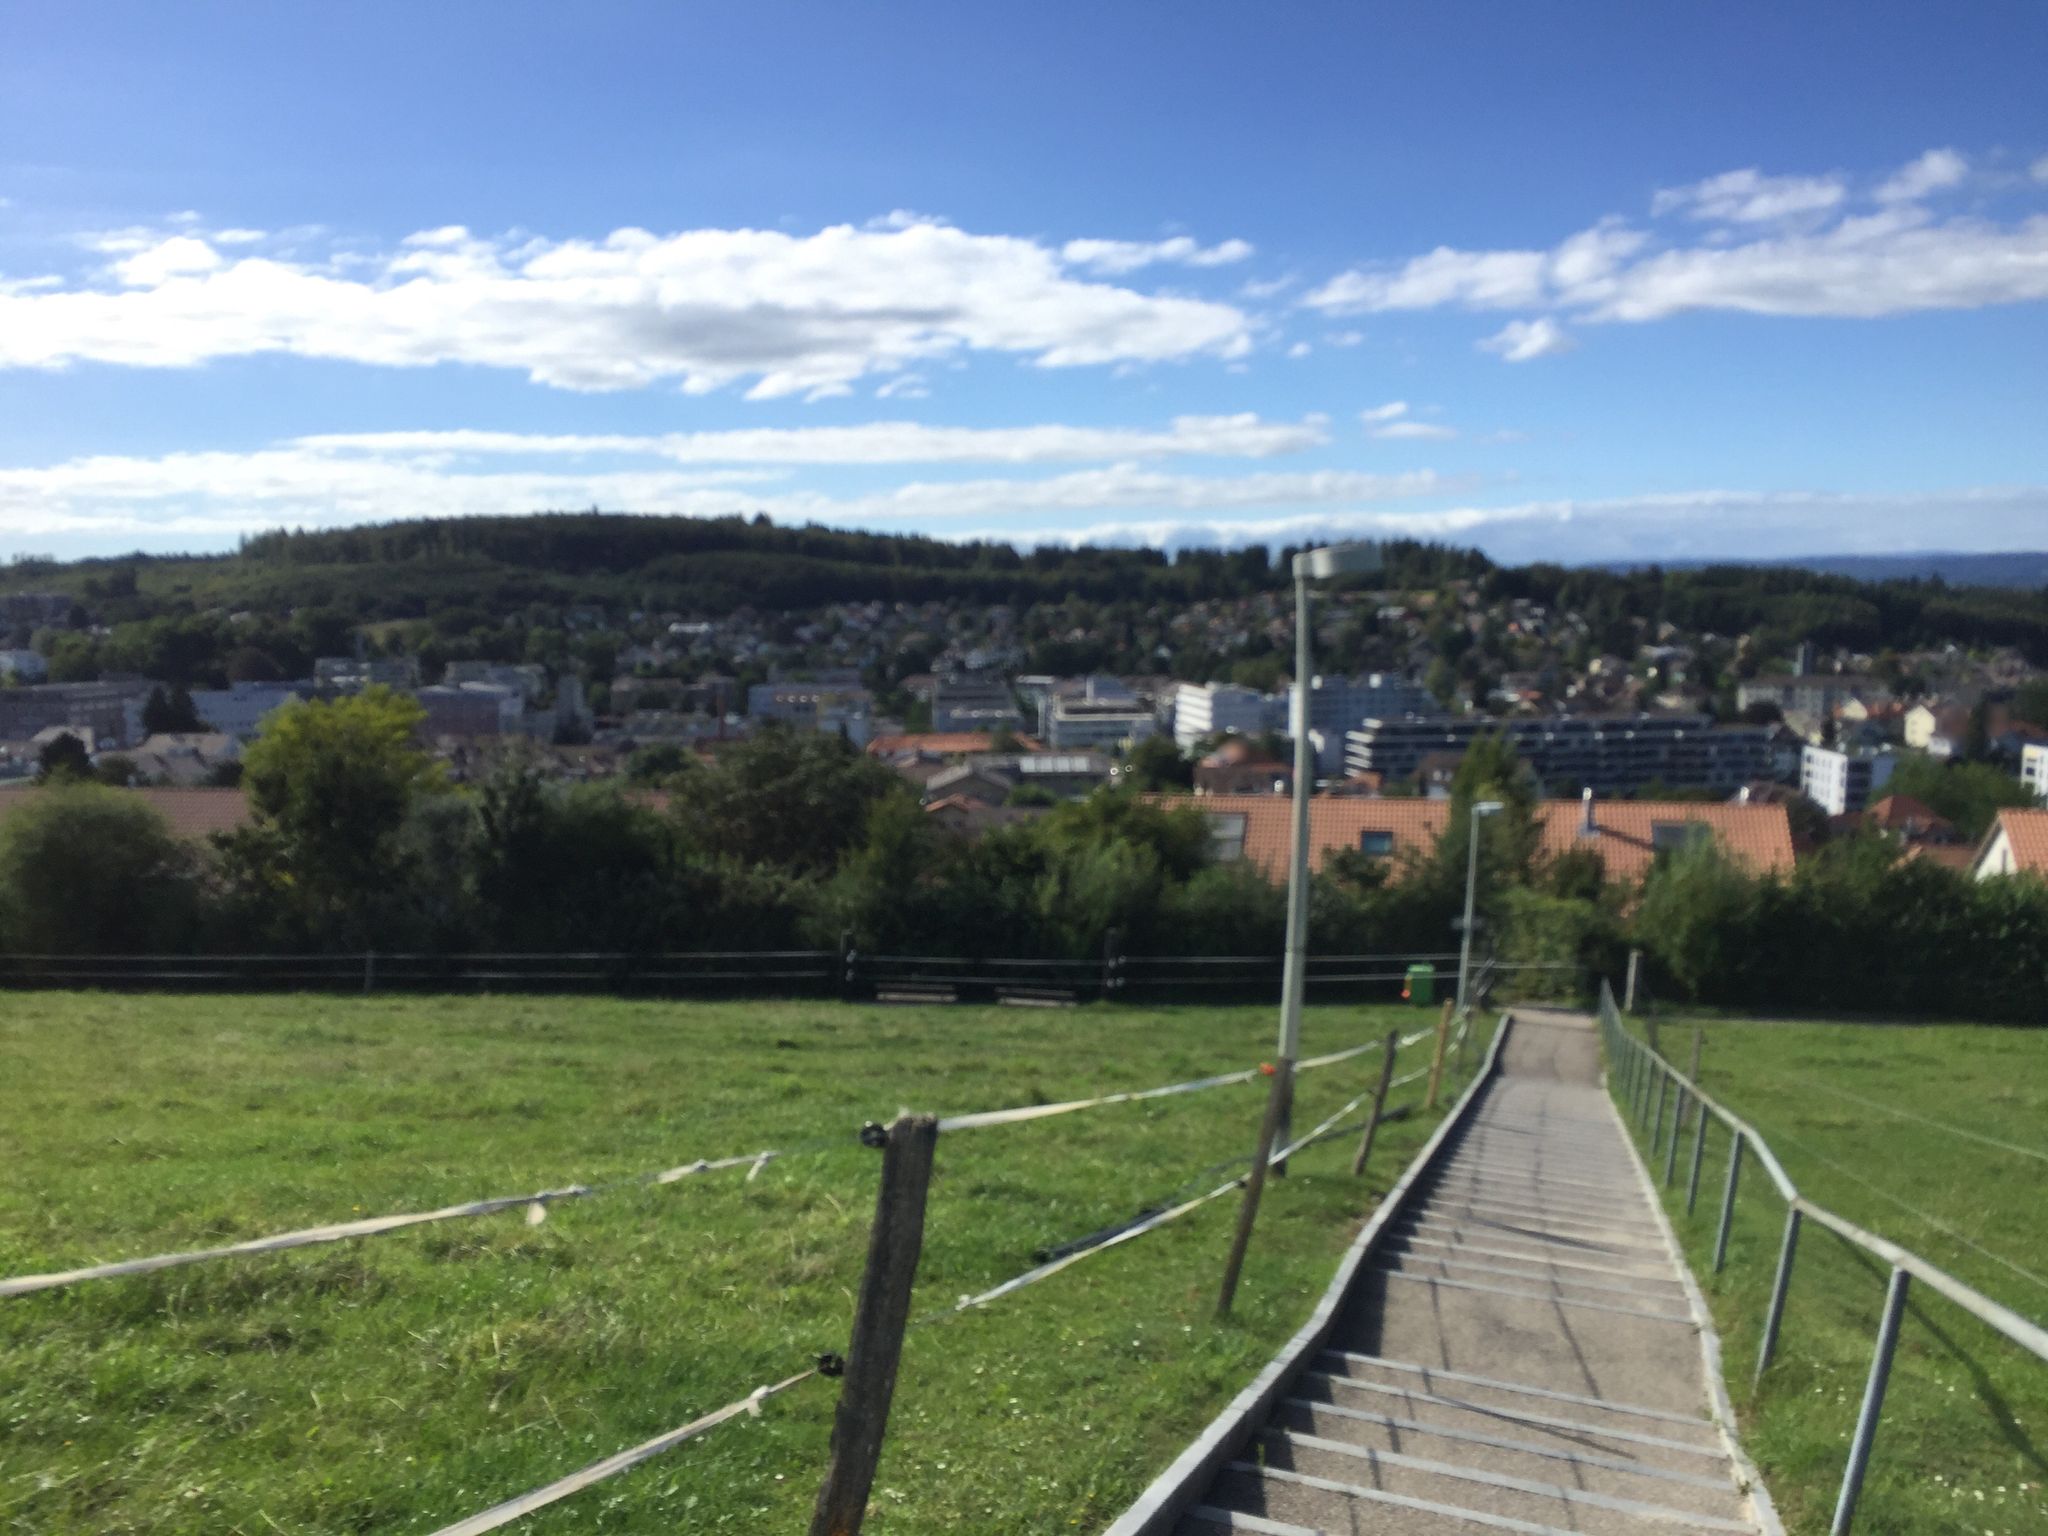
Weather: cloudy
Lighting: day
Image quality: good
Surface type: walking surface
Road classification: steps, service, path
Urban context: urban centre
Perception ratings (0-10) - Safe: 0.42, Lively: 2.16, Beautiful: 8.02, Boring: 8.31, Depressing: 5.14, Wealthy: 2.29